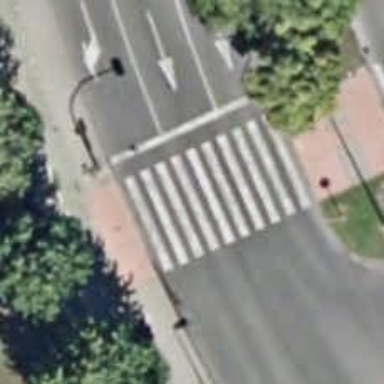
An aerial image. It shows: Zebra crossing on footway.